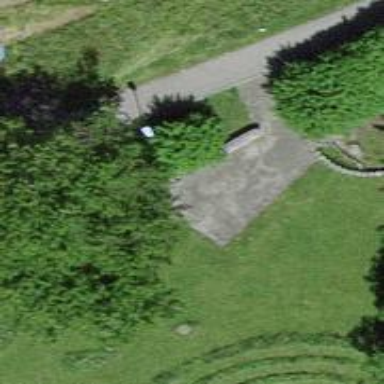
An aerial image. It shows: Bench.